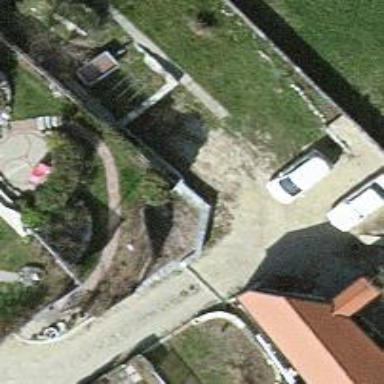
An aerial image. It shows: Driveway.